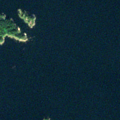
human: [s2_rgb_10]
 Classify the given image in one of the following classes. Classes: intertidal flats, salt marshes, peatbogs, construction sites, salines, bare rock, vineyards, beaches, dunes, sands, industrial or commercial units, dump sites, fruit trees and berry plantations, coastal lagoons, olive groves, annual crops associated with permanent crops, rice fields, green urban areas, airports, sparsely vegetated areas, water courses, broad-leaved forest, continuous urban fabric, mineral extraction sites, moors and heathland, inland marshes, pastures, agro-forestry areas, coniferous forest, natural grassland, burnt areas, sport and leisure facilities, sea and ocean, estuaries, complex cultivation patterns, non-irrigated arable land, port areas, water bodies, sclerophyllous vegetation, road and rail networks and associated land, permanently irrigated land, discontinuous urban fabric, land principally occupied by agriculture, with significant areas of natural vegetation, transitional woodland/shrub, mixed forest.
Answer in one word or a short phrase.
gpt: sea and ocean